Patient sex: M
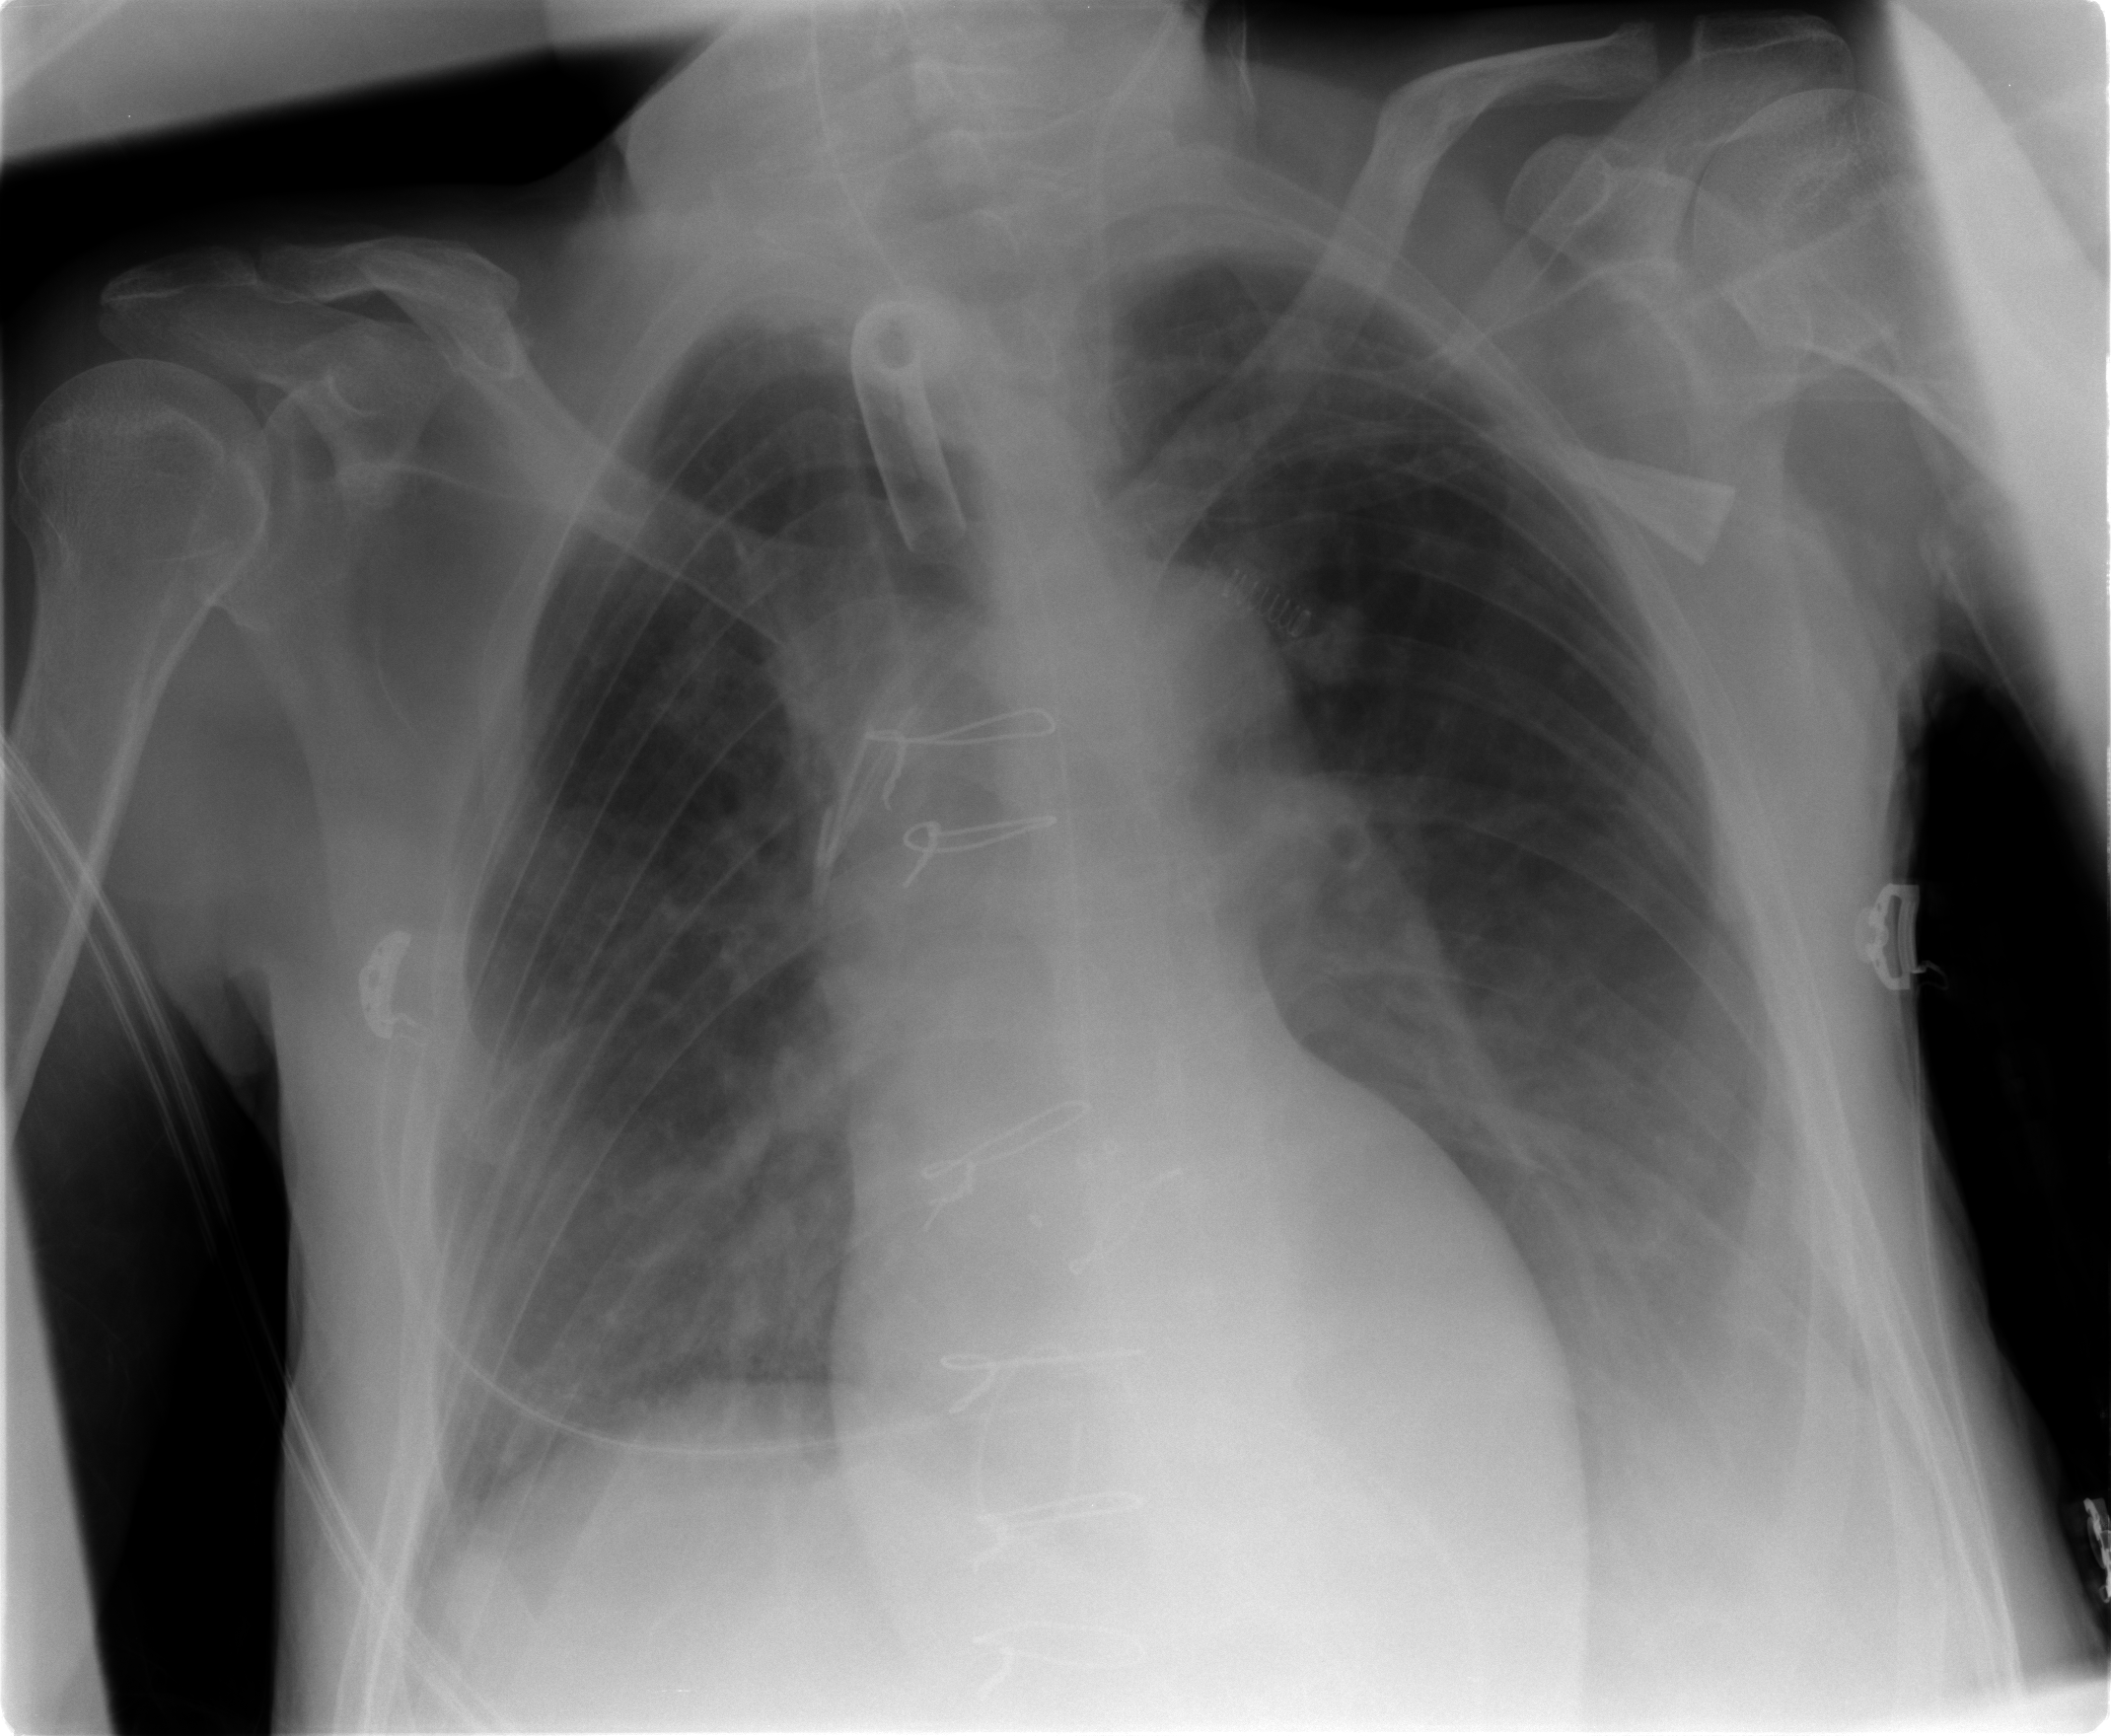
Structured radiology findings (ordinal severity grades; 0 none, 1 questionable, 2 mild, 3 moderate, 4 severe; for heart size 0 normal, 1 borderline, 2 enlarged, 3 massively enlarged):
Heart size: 0
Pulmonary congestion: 2
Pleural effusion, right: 2
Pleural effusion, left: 2
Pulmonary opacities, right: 0
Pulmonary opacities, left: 1
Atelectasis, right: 0
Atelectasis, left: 0